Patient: sex F, age 55
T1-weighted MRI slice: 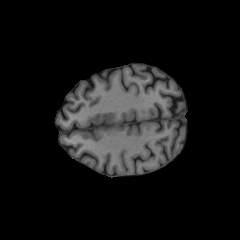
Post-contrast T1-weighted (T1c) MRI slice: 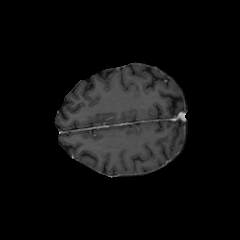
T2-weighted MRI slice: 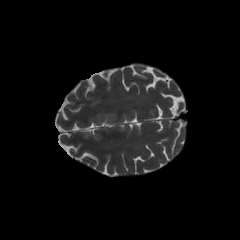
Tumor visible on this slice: no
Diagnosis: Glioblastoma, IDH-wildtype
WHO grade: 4